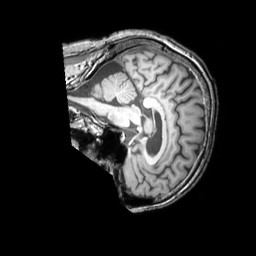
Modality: T1w
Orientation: sagittal
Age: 55
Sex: male
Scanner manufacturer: philips
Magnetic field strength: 3 T
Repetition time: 0.009897 s
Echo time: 0.004604 s